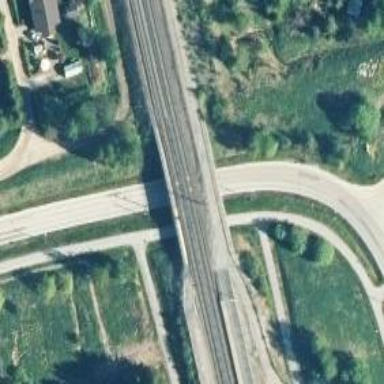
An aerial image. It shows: Bridge over railway with continuous electrified contact line.